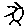
Label: sun